Aerial crown-view tile of a tropical tree (Barro Colorado Island, Panama), acquired 20240918:
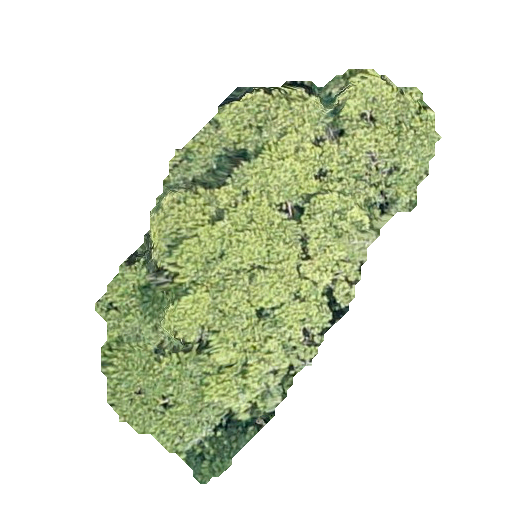
Species: Luehea seemannii
GBIF accepted scientific name: Luehea seemannii
Crown area: 125.338 m²